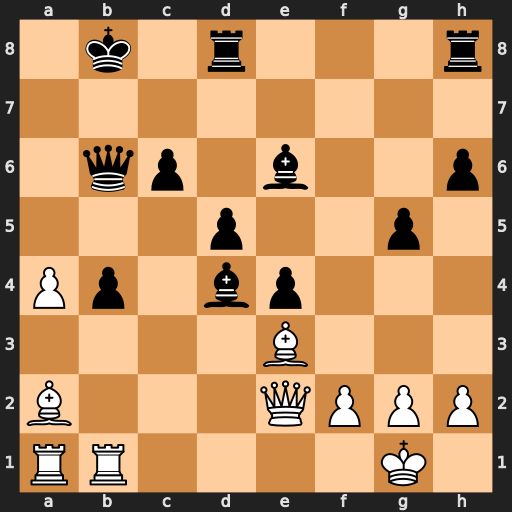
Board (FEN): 1k1r3r/8/1qp1b2p/3p2p1/Pp1bp3/4B3/B3QPPP/RR4K1
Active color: w
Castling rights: -
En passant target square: -
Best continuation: a5 Qc5 Rc1 Qa7 Rxc6 Bxe3 fxe3